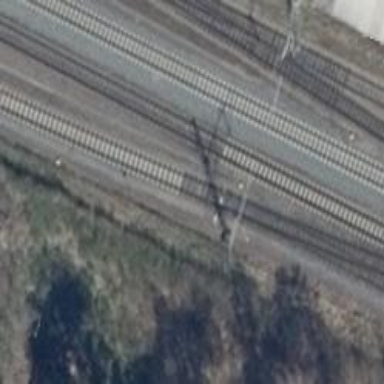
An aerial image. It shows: Railway switch with the turnout side on the right.